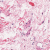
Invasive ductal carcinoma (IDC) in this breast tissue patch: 0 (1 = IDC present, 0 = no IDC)